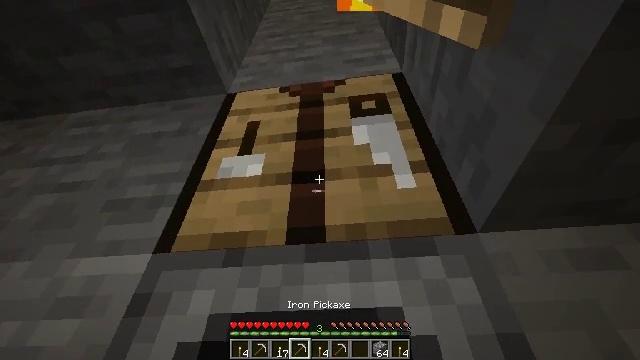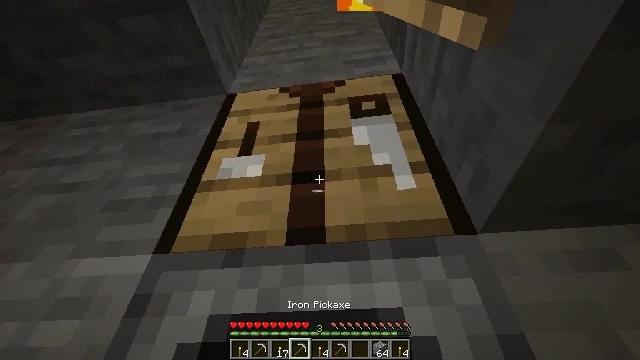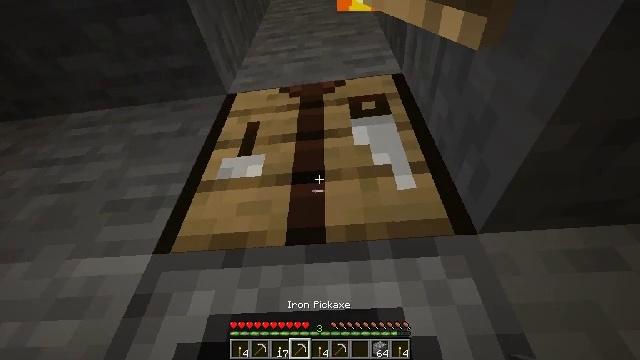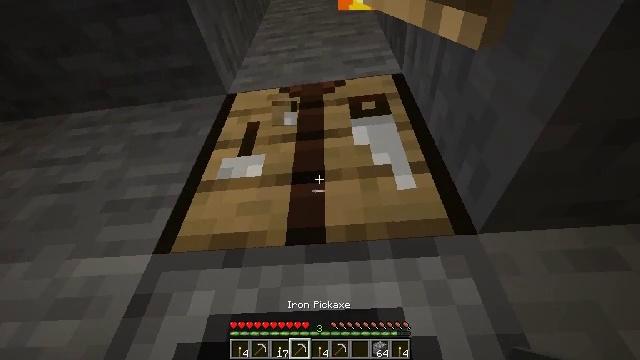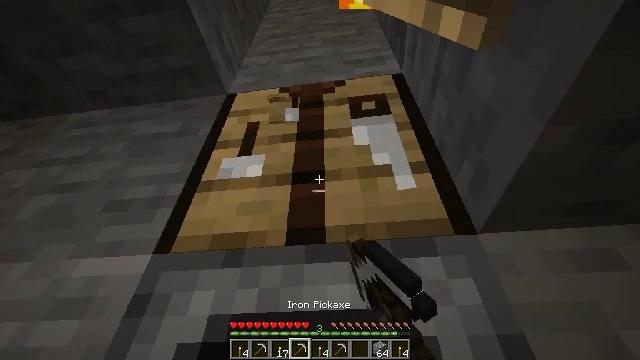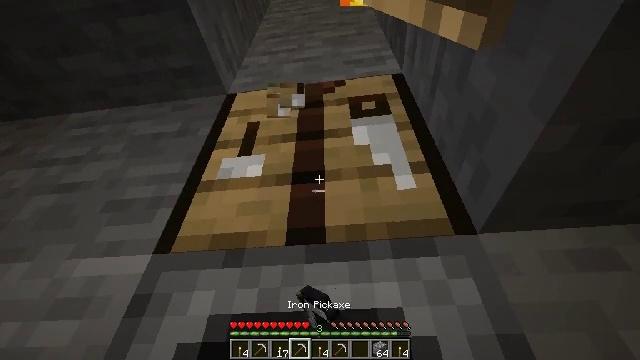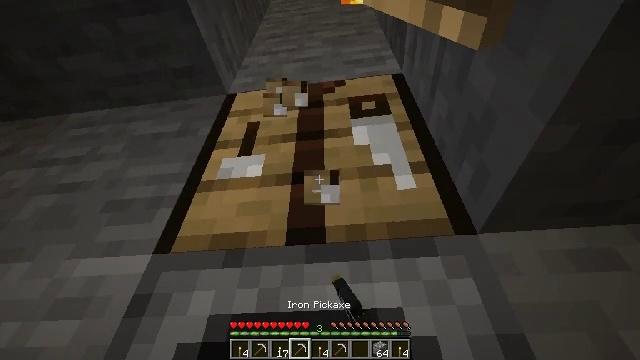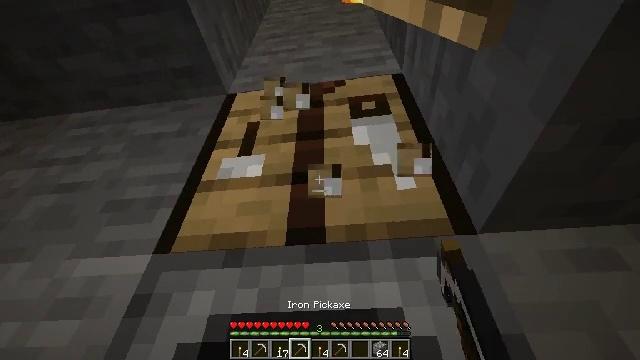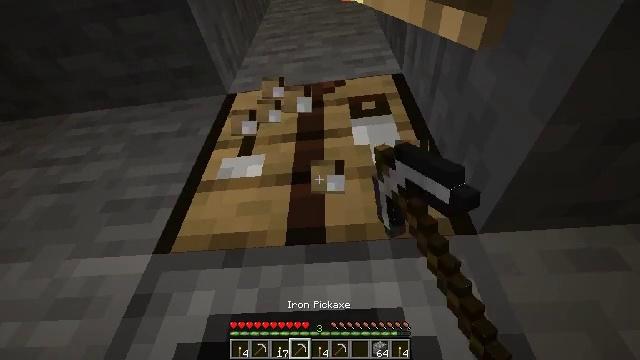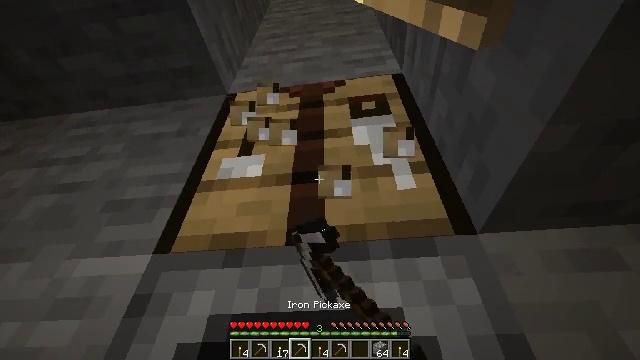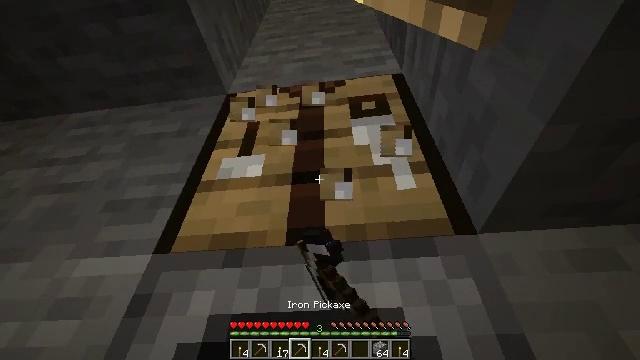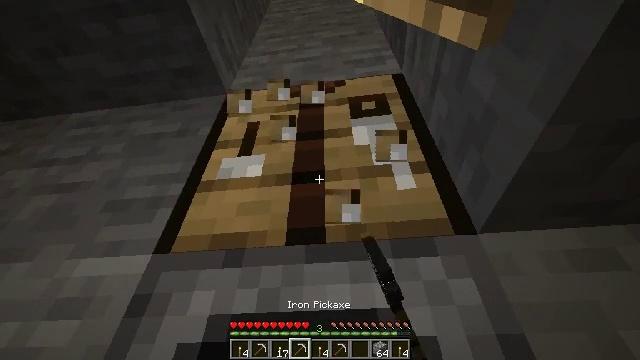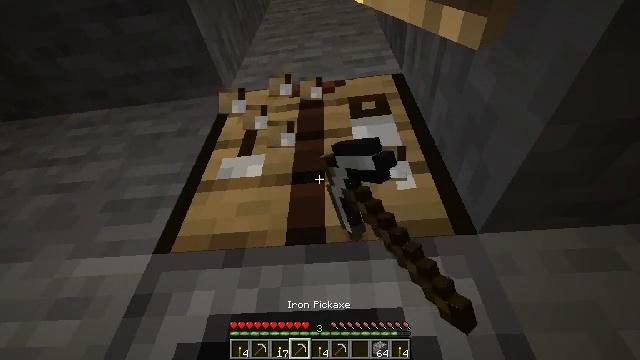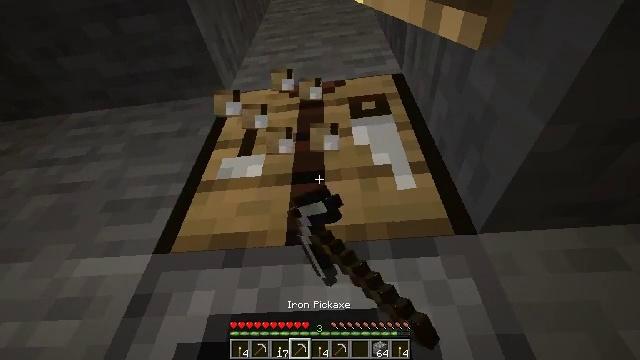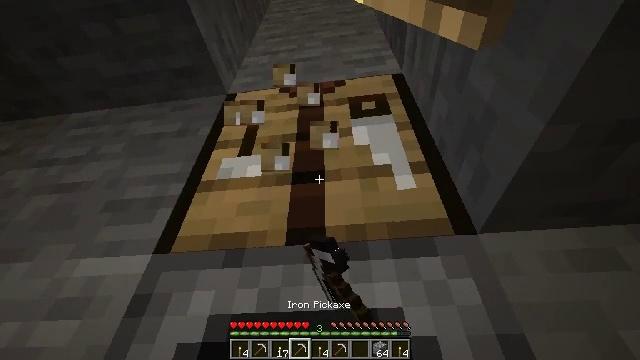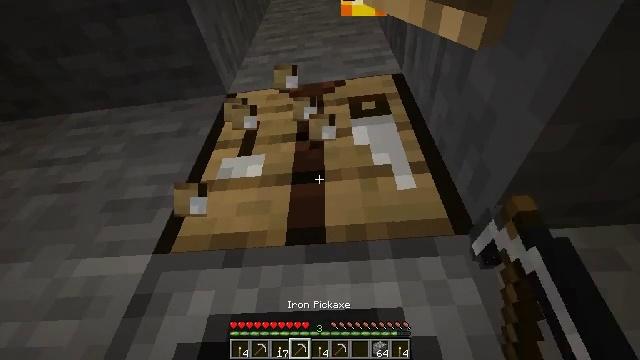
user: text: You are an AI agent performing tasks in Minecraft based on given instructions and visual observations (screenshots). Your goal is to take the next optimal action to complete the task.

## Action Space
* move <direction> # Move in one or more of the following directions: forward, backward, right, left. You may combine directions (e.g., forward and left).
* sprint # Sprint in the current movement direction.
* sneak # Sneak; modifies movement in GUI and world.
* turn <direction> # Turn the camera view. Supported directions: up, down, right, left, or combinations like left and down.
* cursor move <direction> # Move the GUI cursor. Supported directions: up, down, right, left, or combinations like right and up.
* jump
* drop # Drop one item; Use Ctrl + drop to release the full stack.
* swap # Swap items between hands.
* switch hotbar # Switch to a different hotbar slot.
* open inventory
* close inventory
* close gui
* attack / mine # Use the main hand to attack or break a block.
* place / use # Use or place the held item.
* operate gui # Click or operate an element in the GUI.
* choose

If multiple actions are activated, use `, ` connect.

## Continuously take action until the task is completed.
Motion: motion action
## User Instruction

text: Attack the crafting table to break it.
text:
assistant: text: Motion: no_op
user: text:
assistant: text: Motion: no_op
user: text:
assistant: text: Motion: attack / mine
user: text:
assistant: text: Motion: attack / mine
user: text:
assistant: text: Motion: attack / mine
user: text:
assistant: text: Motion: attack / mine
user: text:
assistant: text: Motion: attack / mine
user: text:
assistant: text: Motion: attack / mine
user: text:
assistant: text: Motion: attack / mine
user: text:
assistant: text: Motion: attack / mine
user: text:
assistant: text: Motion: attack / mine
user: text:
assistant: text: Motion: attack / mine
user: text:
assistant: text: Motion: attack / mine
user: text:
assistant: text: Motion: attack / mine
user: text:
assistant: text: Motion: attack / mine
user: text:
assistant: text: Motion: attack / mine
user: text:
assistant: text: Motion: attack / mine
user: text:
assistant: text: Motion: attack / mine
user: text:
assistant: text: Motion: attack / mine
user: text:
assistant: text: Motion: attack / mine
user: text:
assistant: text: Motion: attack / mine
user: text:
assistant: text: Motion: attack / mine
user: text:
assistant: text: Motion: attack / mine
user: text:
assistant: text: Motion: attack / mine
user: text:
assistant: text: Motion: attack / mine
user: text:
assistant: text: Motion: attack / mine
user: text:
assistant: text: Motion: attack / mine
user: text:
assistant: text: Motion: attack / mine
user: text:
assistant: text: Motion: attack / mine
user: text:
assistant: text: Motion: attack / mine